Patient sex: M
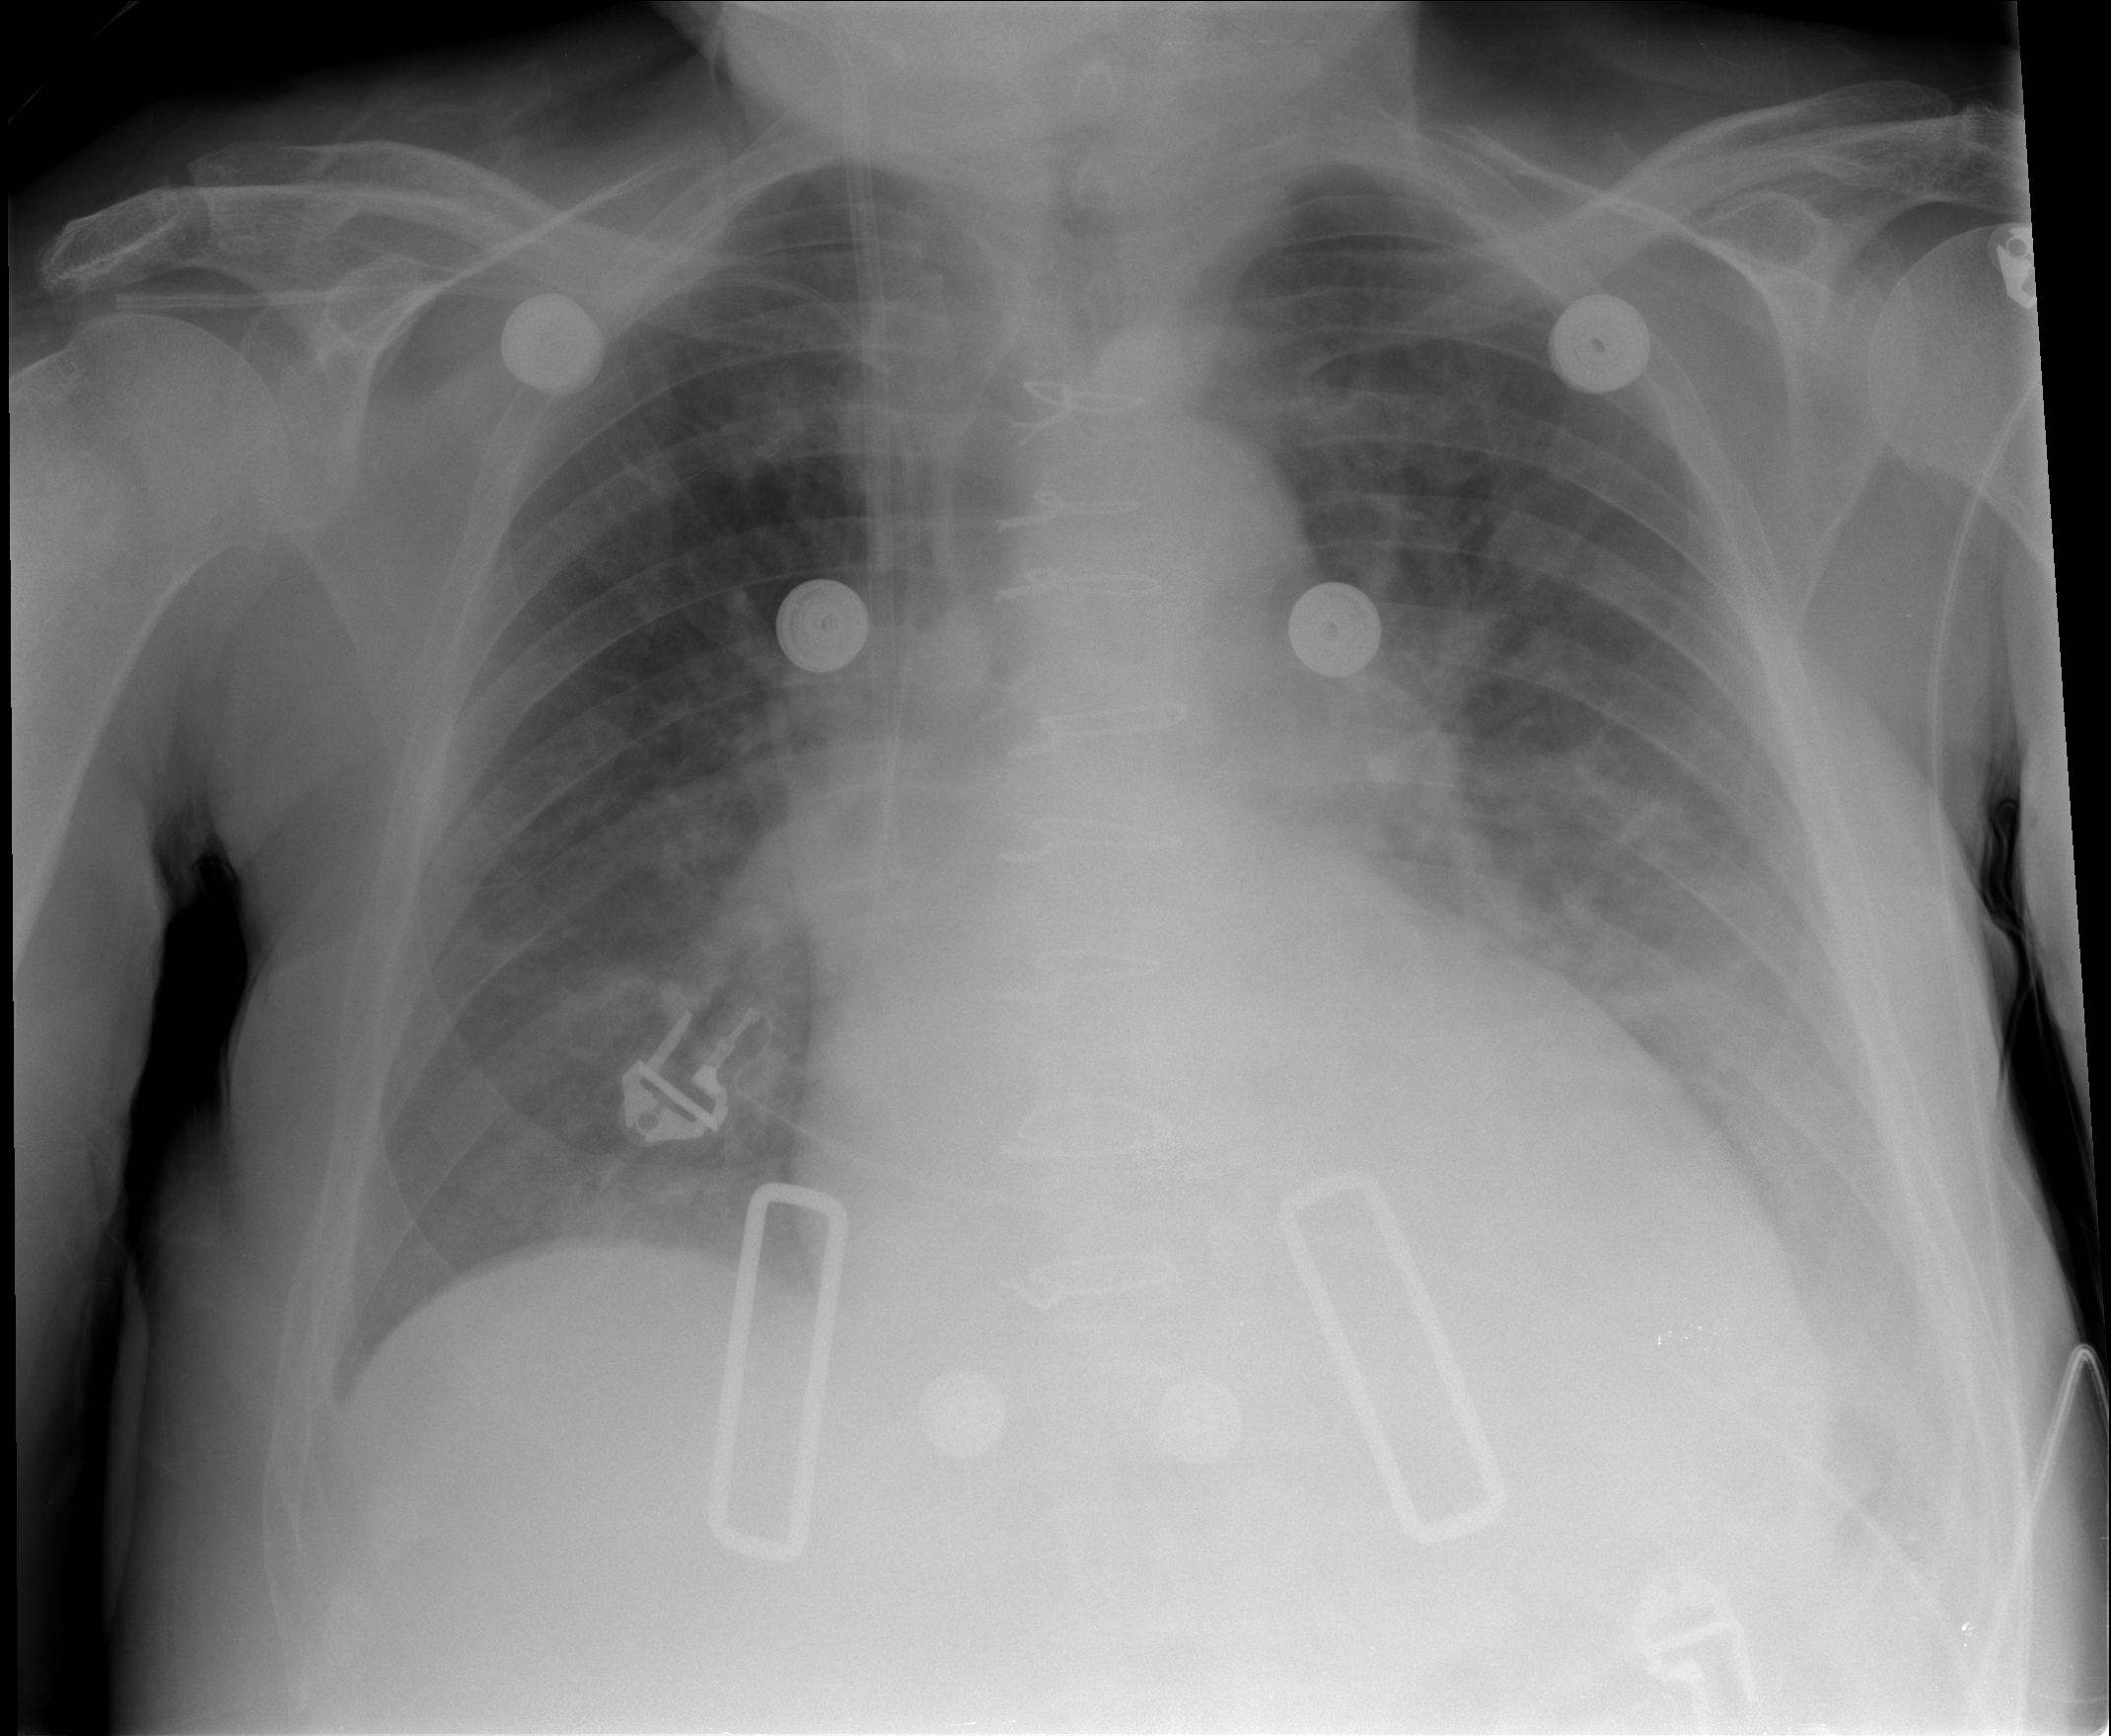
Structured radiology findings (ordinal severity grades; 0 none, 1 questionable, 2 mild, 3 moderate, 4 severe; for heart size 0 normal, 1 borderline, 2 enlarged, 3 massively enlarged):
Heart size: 2
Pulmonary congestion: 2
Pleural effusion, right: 1
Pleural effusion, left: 2
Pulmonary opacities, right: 2
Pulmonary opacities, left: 2
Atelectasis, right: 1
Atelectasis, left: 2